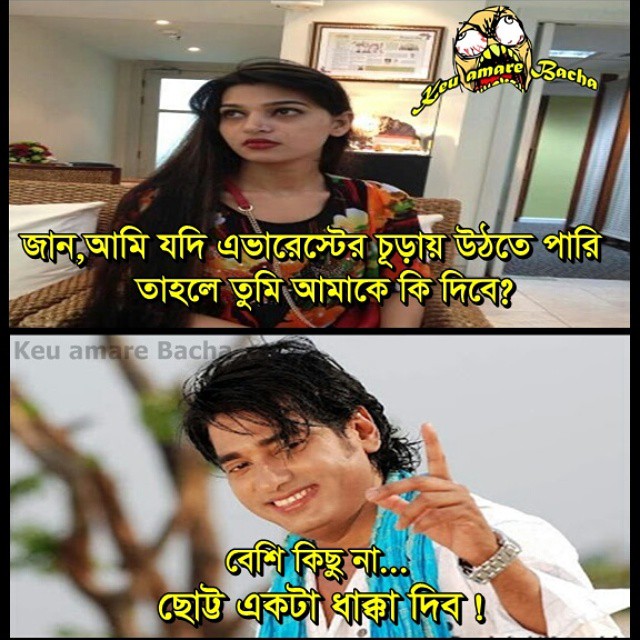
Caption: জান, আমি যদি এভারেস্টের চূড়ায় উঠতে পারি তাহলে তুমি আমাকে কি দিবে ? বেশি কিছুনা ... ছোট্ট একটা ধাক্কা দিব !
Label: hate